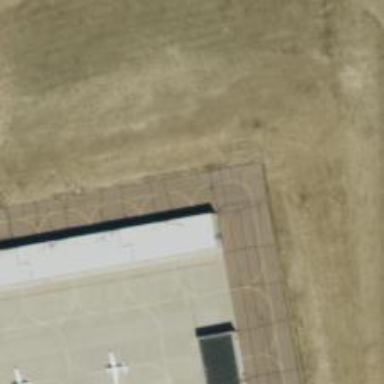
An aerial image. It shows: View of taxiway at the airport.